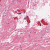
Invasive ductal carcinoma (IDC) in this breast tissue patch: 0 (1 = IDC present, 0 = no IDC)